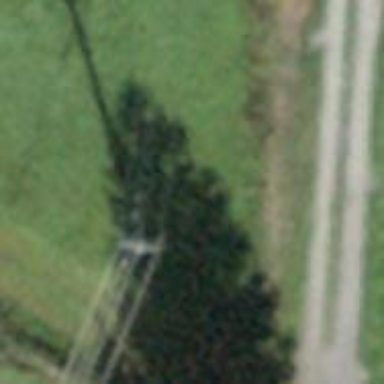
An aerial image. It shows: Power pole.